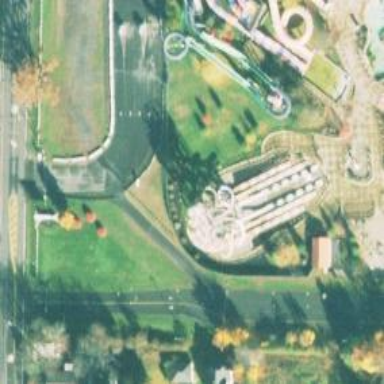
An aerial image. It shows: Water slide attraction.